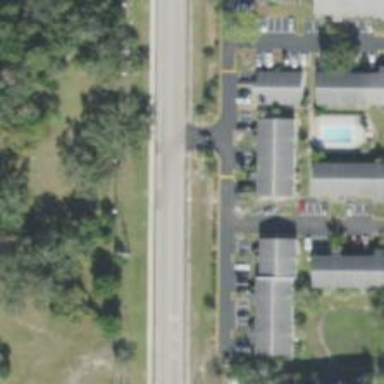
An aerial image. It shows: Footway on parkway.